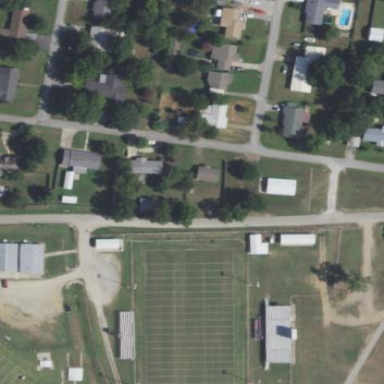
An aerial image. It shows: American football pitch for leisure and sport activities.